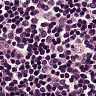
Metastatic tissue present: no